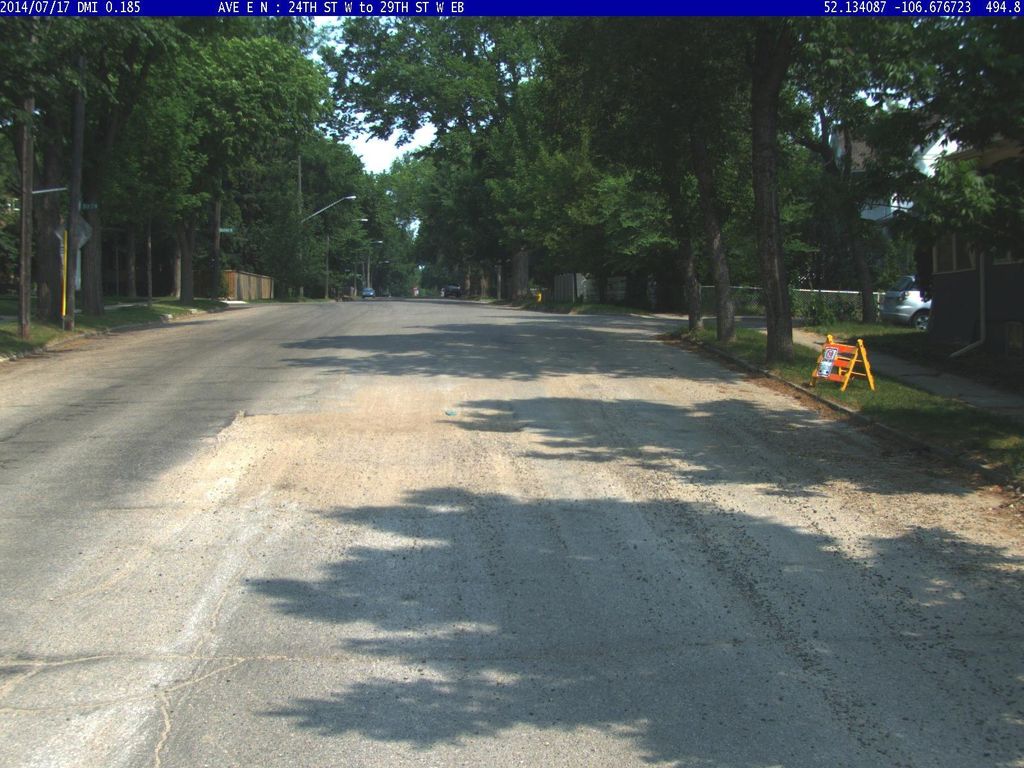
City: saskatoon